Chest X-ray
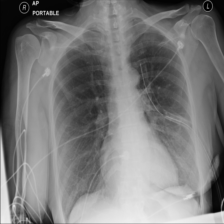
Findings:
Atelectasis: negative
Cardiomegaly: negative
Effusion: negative
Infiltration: negative
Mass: negative
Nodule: negative
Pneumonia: negative
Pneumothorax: negative
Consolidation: negative
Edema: negative
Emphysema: negative
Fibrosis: negative
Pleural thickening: negative
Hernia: negative